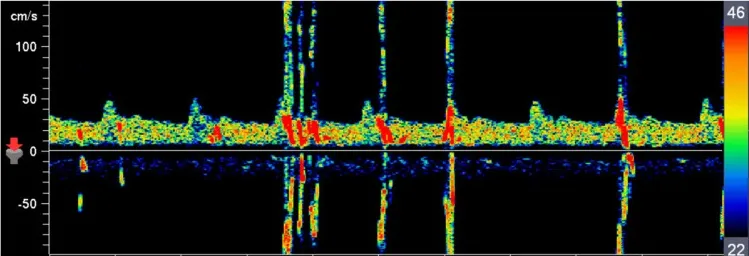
(A) c-TCD revealed a grade 2 right-to-left shunt during the valsalva maneuver.
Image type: radiology (ultrasound)